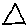
Label: triangle